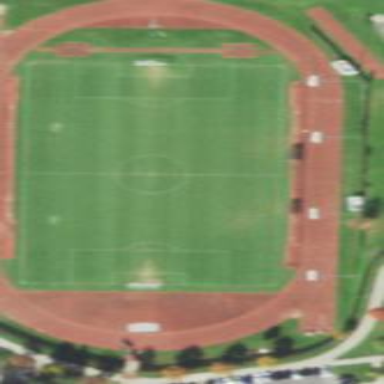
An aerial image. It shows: Grass pitch designated for soccer.